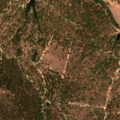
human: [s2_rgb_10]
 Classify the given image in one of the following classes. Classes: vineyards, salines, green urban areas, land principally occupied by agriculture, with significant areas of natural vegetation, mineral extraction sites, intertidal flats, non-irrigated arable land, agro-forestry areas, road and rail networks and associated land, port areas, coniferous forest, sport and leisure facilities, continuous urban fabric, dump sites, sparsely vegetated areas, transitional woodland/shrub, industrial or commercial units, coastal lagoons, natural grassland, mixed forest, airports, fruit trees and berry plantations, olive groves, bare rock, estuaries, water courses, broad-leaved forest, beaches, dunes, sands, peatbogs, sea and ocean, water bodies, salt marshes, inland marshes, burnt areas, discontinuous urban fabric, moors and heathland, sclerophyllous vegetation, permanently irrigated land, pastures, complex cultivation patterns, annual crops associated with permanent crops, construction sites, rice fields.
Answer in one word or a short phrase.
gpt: non-irrigated arable land, agro-forestry areas, broad-leaved forest, mixed forest